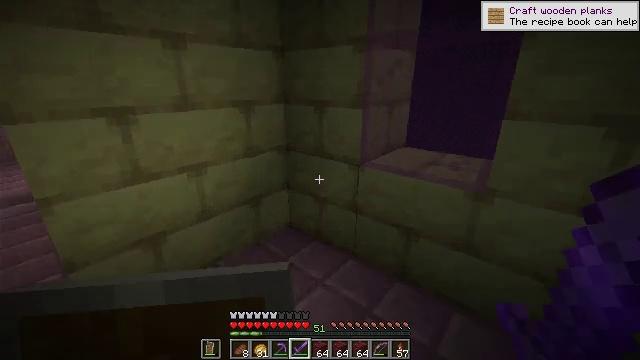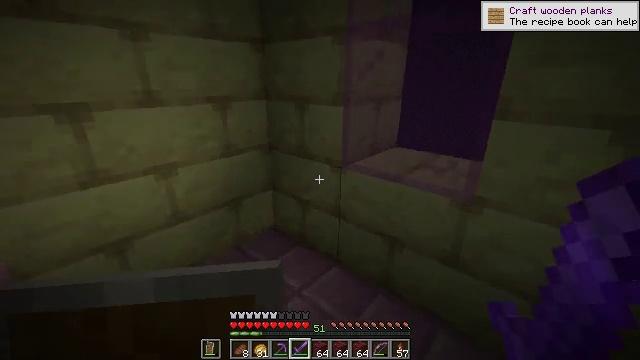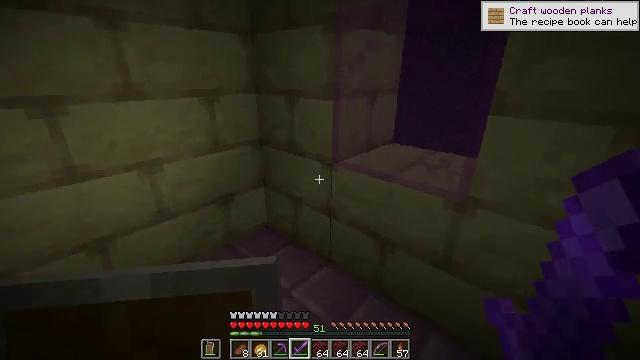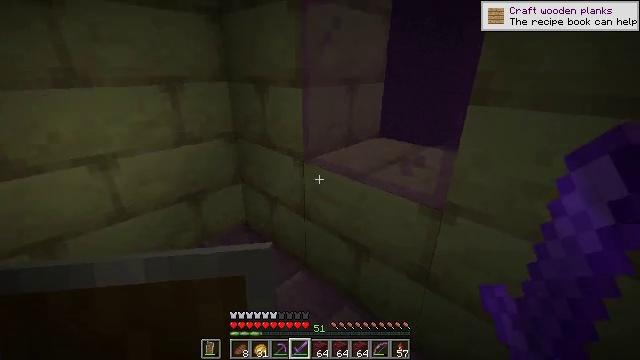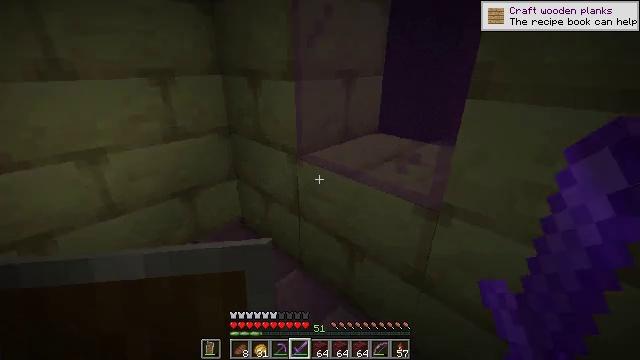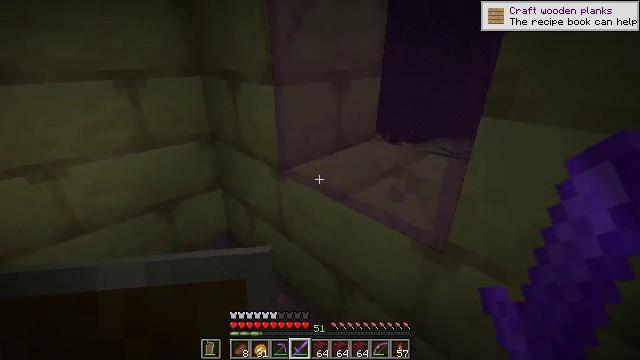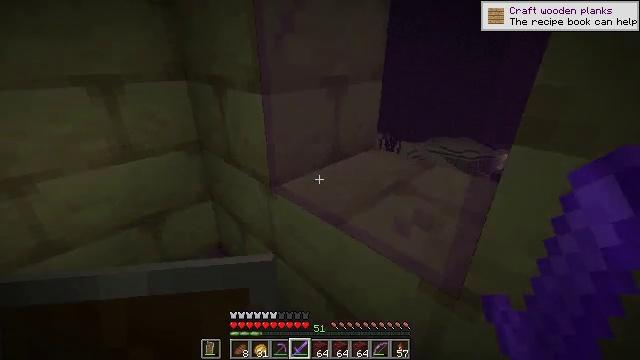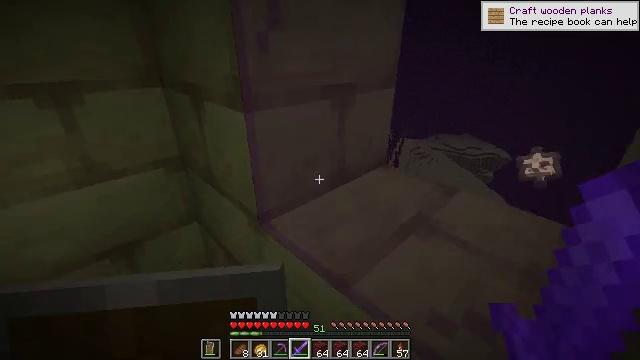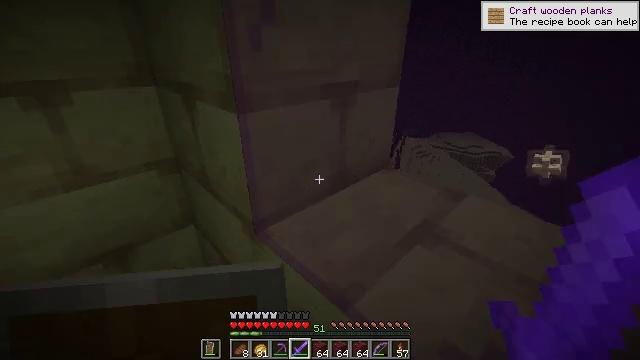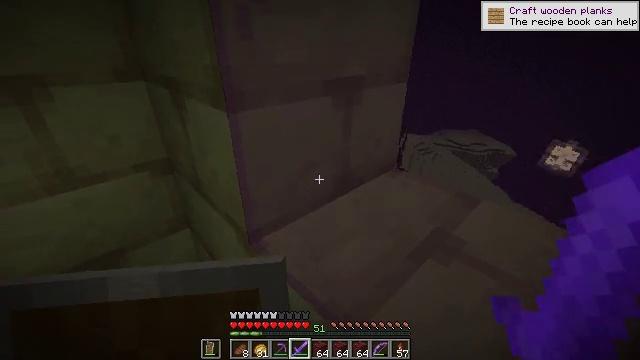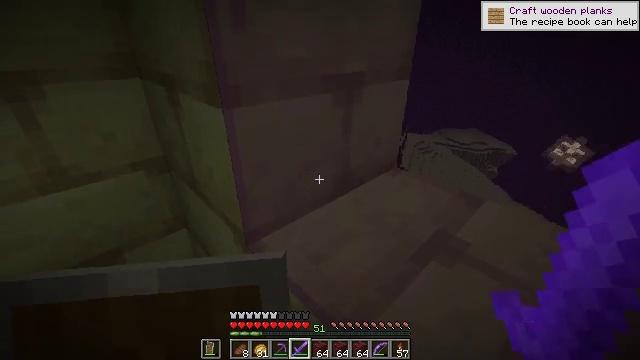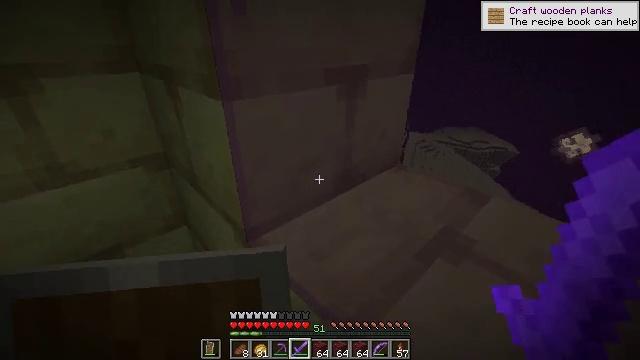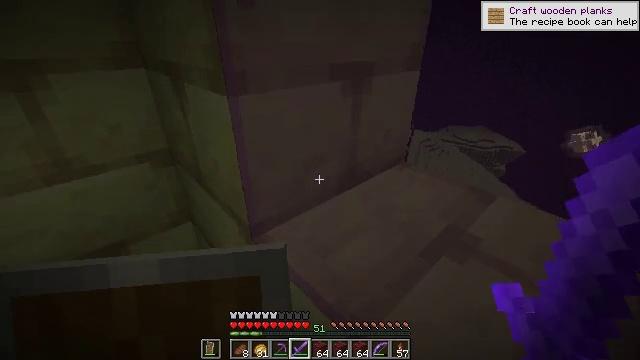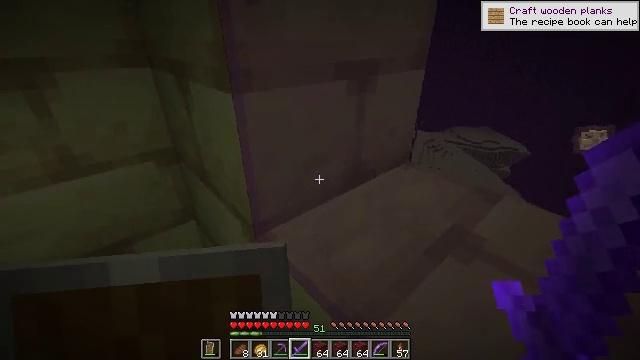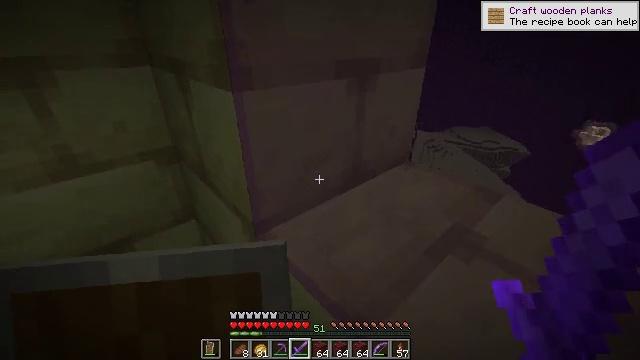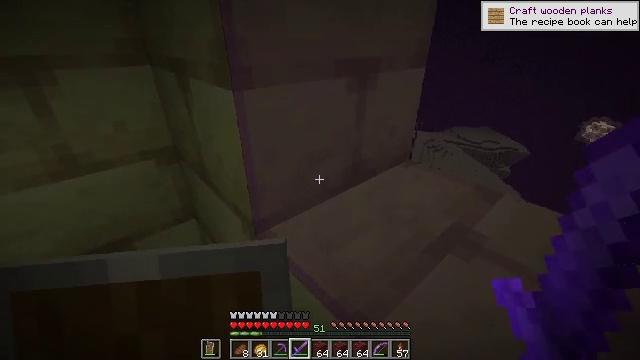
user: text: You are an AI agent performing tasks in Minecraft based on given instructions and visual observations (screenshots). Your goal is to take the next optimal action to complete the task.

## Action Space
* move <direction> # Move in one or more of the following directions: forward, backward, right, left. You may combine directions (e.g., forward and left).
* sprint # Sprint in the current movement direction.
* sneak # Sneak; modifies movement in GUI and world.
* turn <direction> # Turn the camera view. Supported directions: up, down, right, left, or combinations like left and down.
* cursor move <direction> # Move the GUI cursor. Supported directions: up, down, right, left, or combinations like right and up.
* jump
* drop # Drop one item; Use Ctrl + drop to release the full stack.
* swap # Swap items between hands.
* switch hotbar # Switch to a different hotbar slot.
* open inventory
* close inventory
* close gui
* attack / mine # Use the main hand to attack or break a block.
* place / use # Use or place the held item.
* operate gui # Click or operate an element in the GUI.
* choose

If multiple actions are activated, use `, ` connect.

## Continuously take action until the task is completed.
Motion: motion action
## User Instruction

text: Attack the end stone bricks to collect them.
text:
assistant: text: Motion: move forward and move right, turn left
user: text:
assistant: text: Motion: move forward and move right, turn down
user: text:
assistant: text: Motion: move forward and move right, turn left and down
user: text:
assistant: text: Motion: move forward, turn down
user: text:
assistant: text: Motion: move forward
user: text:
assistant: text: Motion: move forward
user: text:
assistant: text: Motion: move forward
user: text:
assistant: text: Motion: no_op
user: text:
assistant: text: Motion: no_op
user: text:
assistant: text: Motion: no_op
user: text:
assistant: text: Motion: no_op
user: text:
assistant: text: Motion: no_op
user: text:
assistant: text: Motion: no_op
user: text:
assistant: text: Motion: no_op
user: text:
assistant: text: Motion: no_op
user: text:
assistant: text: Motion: no_op
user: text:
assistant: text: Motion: no_op
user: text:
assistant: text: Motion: turn right
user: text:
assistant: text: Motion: turn right
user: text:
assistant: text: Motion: turn right
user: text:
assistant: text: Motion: turn right
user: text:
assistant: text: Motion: no_op
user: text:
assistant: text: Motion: no_op
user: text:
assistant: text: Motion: no_op
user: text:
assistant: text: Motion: no_op
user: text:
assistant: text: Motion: no_op
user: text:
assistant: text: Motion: no_op
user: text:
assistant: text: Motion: no_op
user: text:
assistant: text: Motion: no_op
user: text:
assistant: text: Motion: no_op